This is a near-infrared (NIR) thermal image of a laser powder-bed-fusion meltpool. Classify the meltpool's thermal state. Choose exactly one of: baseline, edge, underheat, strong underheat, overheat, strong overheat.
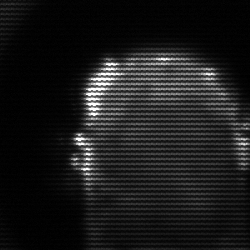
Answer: baseline